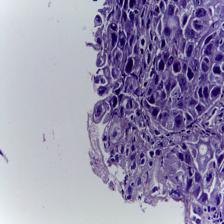
Diagnosis: OSCC